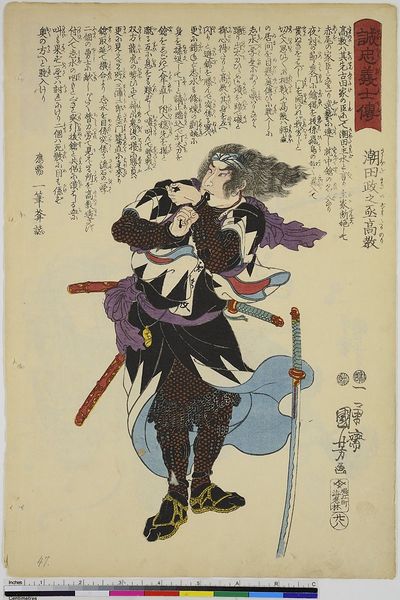
Titel: Ushioda Masanojo Takanori, Blatt 28 aus der Serie: Geschichte der loyalen Gefolgsmänner
Künstler: Utagawa Kuniyoshi
Standort: Hamburg
Institution: Museum für Kunst und Gewerbe Hamburg
Schlagwörter: mann, schwarz, blick, portrait, haare, person, holzschnitt, japan, sandalen, japanisch, scheide, druckgraphik, druckgrafik, schwert, schwerter, waffen, soldat, waffe, rüstung, harnisch, krieger, ereignis, zeit, schleuder, farbholzschnitt, situation, ereignisbild, samurai, edo, historische, reproduktionen, druckerzeugnisse, katana, porträt, persönlichkeit, soldatenleben, tsuba, ukiyo